Question: I have been trying to add a row number for my data i.e. each row would have a number based on my ordering, if I list them based on date, the one which is the oldest date would get row number 1 and so on regardless of their actual id stored in the database.
I have wrote this query but if I insert a column with a date older than the previous ones, it doesn't get the row number 1 as I want it to.
Here is my query :
'''
SET @row_number=0; SELECT @row_number := @row_number +1 AS 'row number', physiotherapy_evaluation_form_id AS 'id',
CONCAT( student_first_name, ' ', student_second_name, ' ', student_third_name, ' ', student_last_name ) AS 'student name',
therapist_first_name, date FROM physiotherapy_evaluation_form,student, therapist WHERE therapist_id = therapist_id_fk
AND student_id_fk =student_id AND student_id = 2 AND date BETWEEN '2015-01-01' AND '2015-03-10' ORDER BY date ASC
'''
I'm using C# and windows forms.
What I'm getting is :

I want to be in this format
'''
row date
1 2015-01-10
2 2015-02-02
3 2015-03-05
'''
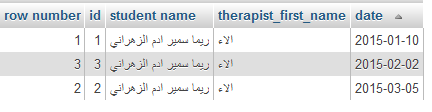
Answer: I was able to resolve it by making the query related to my order by seperate and taking the result of it and adding to the first query of the select row_number
here is the corrected code in case someone wanted to get an idea: 'SET @row_number=0; SELECT @row_number := @row_number +1 AS 'row number', table1.* FROM (SELECT physiotherapy_evaluation_form_id AS 'id', CONCAT( student_first_name, ' ', student_second_name, ' ', student_third_name, ' ', student_last_name ) AS 'student name', therapist_first_name, date FROM physiotherapy_evaluation_form,student, therapist WHERE therapist_id = therapist_id_fk AND student_id_fk =student_id AND student_id = 2 AND date BETWEEN '2015-01-01' AND '2015-03-10' ORDER BY date ASC ) AS table1'